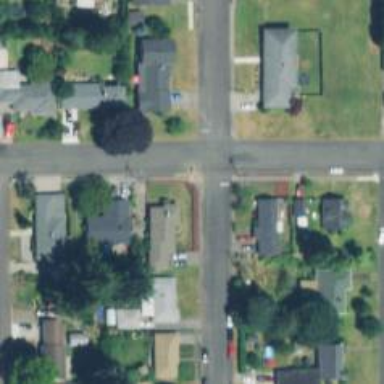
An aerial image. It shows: Residential road with sidewalk on the left.